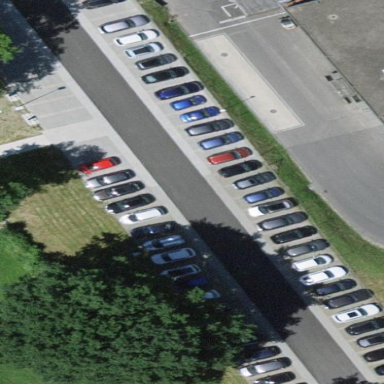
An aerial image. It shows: Parking area with paving stones.